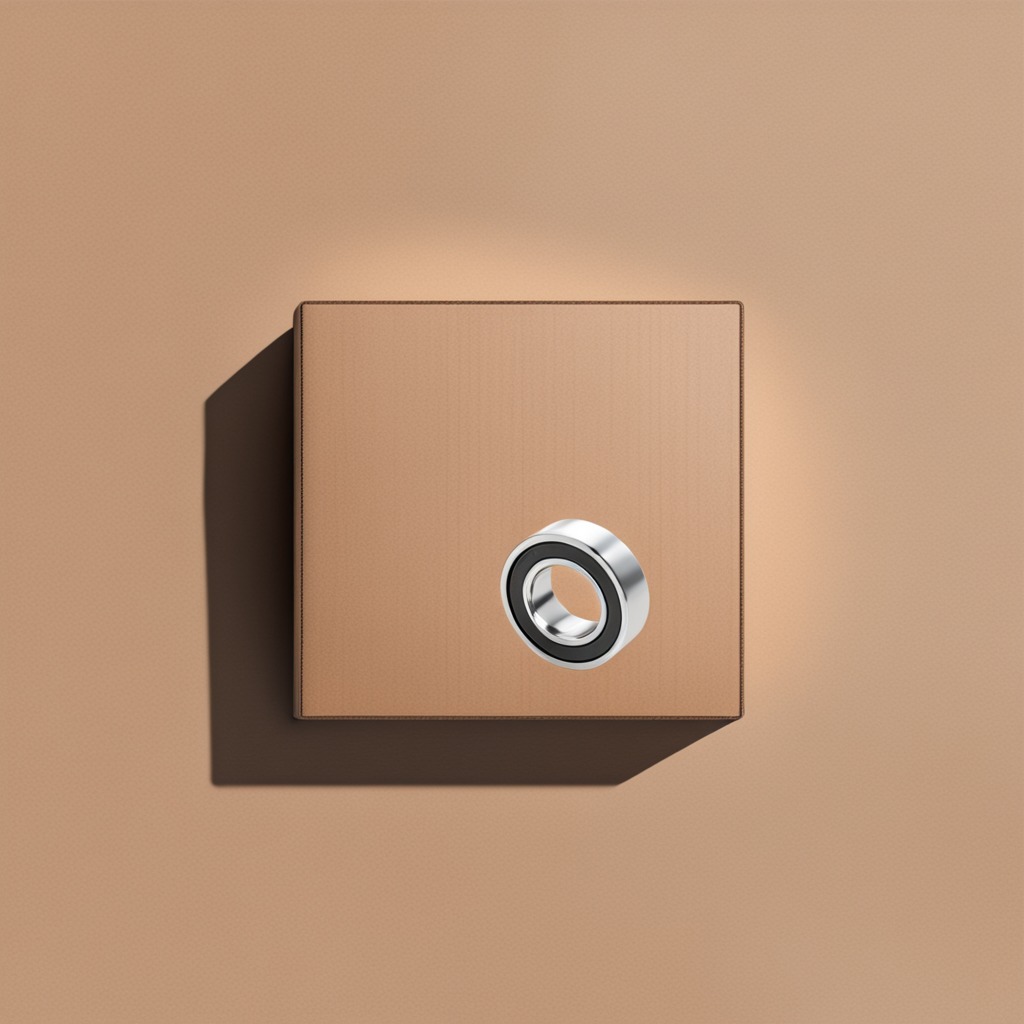
A metal ball bearing is lying on a clean dry cardboard box surface in an outdoor workshop during daytime bright natural light soft shadows slightly creased but